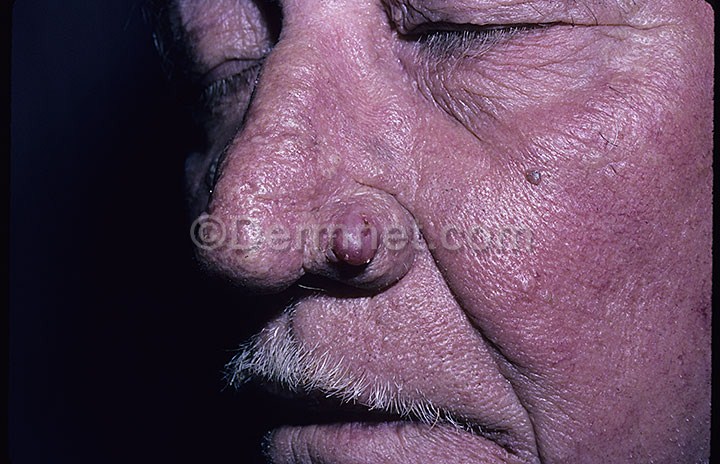
Disease: Systemic Disease